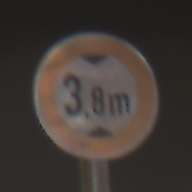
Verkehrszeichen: TatsaechlicheHoehe
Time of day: Night
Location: Outdoor (Urban)
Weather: PartlyCloudy
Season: NotSpecified
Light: Artificial